Field crop: maize
Growth stage: 2
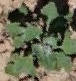
Species: chenopodium